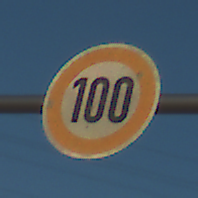
Verkehrszeichen: Geschwindigkeit100
Umgebung: Outdoor, RoadRail
Tageszeit: SunriseSunset
Wetter: Clear
Licht: Natural
Jahreszeit: NotSpecified
Kontrast: HighContrast